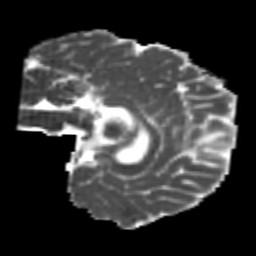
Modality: MD
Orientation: sagittal
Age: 22
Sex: female
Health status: healthy
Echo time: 0.074 s